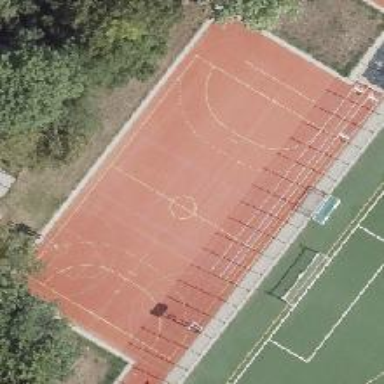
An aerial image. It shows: Tartan surface pitch designed for handball and basketball leisure land.